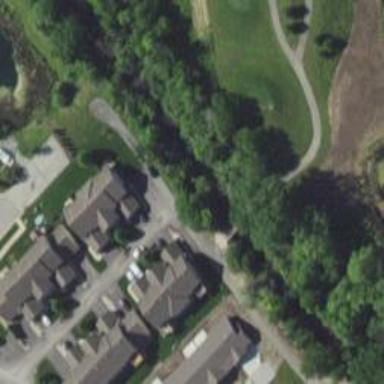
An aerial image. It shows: Service road used as golf cart path.